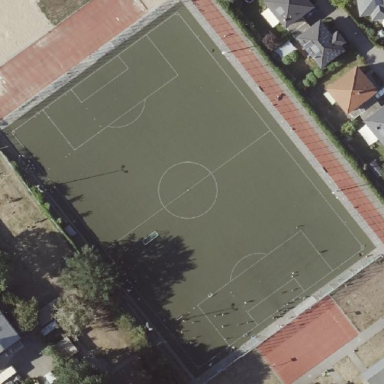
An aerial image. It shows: Soccer pitch with grass paver surface for leisure sports.